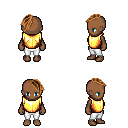
a pixel art fantasy rpg character, female body template, human, dark skin, gold chest armor, white pants, brown long mohawk hairstyle, four views (front, back, left, right), 2x2 character sprite sheet, small pixel art, hard edges, no anti-aliasing